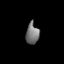
Tissue: prostate
Cell type: Myeloid cells
Senescence score: 0.7413
Nuclear area (px): 269
Mean DAPI intensity: 117.037